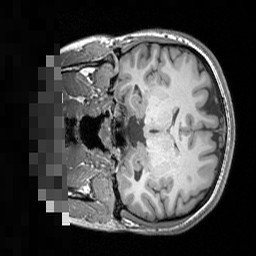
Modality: T1w
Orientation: coronal
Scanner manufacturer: siemens
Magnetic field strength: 3 T
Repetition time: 1.5 s
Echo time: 0.00291 s